Question: I try to resolve the circuit satisfiability problem reading the circuit from file (in the form presented in text visualizer-somehow dynamic). If my circuit is small my resolver work smooth (small means like <16-18 wires). If i get to 25-30 wires so 2^25-30 possibilities i encountered a problem with a violation of access. I tried to free memory every time i can. I tried to create a new pointer of my expression every time, but the access violation always occur.

^ How is this possible ?
'''
int evalBoolExprForBinaryVector(char *expr, int n, int binaryVector[]){
// create boolean expression from logical expression
char* expression = (char*) malloc(sizeof(char) * strlen(expr) + 1);
strcpy(expression, expr);
for(int binaryVectorCounter=0; binaryVectorCounter<n; binaryVectorCounter++){
char* currentSearchedIdentifier = (char*) malloc(sizeof(char) * 10);
char* index =(char*) malloc(sizeof(char) * 10);
char* valueOfIndex = (char*) malloc(sizeof(char)*2);
strcpy(currentSearchedIdentifier,"v[");
sprintf(index, "%d", binaryVectorCounter);
strcat(currentSearchedIdentifier, index);
strcat(currentSearchedIdentifier, "]");
sprintf(valueOfIndex, "%d", binaryVector[binaryVectorCounter]);
expression = str_replace(expression,currentSearchedIdentifier,valueOfIndex);
free(currentSearchedIdentifier);
free(index);
free(valueOfIndex);
}
// here my expression will be something like
// ( 0 | 1 ) & (!0 | !1) & ...
// evaluate this
return evalBoolExpr(expression);
};
'''
Here is my code for better understanding.
The program breaks with this exception in strlen.asm at:
'''
main_loop:
mov eax,dword ptr [ecx] ; read 4 bytes
'''
Thanks in advance for any thoughts.
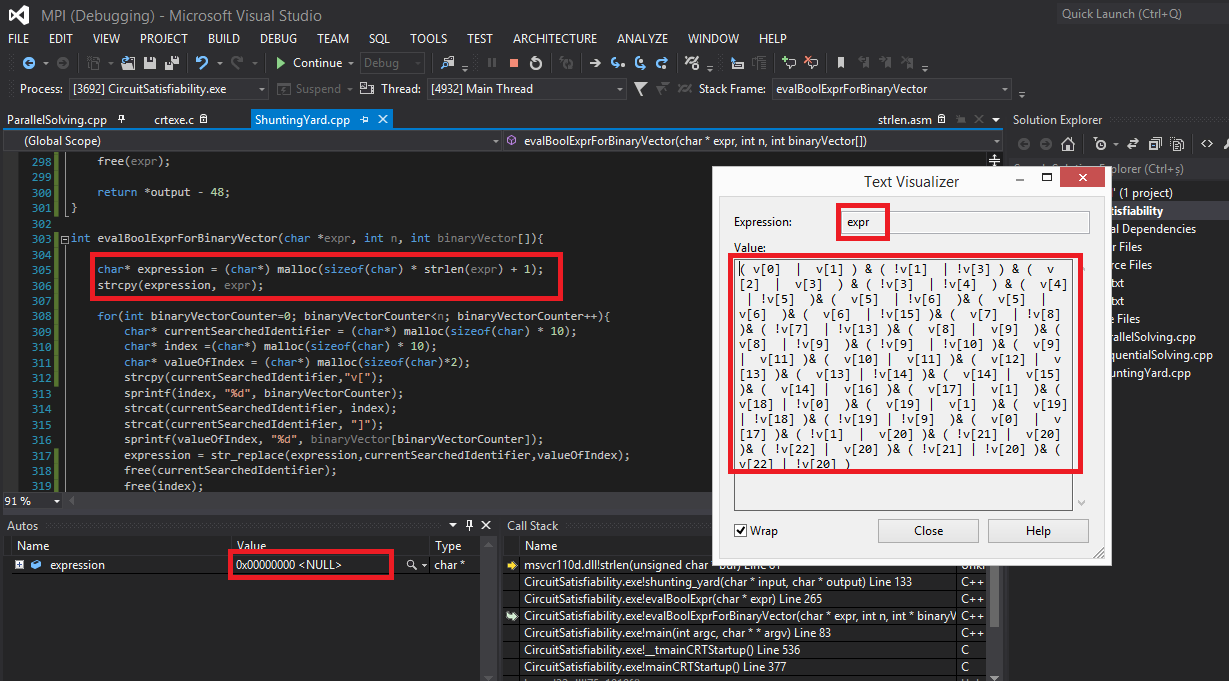
Answer: I rewrite this part in c++ manner and everything worked smooth (some delay but at least it can finish with success)
'''
void replaceAll(std::string& str, const std::string& from, const std::string& to) {
if(from.empty())
return;
size_t start_pos = 0;
while((start_pos = str.find(from, start_pos)) != std::string::npos) {
str.replace(start_pos, from.length(), to);
start_pos += to.length();
}
}
int evalBoolExprForBinaryVector(char *expr, int n, int binaryVector[]){
std::string expression(expr);
for(int binaryVectorCounter=0; binaryVectorCounter<n; binaryVectorCounter++){
std::string currentSearchedIdentifier, valueOfIndex;
currentSearchedIdentifier = "v[" + std::to_string(binaryVectorCounter) + "]";
valueOfIndex = std::to_string(binaryVector[binaryVectorCounter]);
replaceAll(expression,currentSearchedIdentifier,valueOfIndex);
}
char *cstr = new char[expression.length() + 1];
strcpy(cstr, expression.c_str());
return evalBoolExpr(cstr);
};
'''